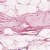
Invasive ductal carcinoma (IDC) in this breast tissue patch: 0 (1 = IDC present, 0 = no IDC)